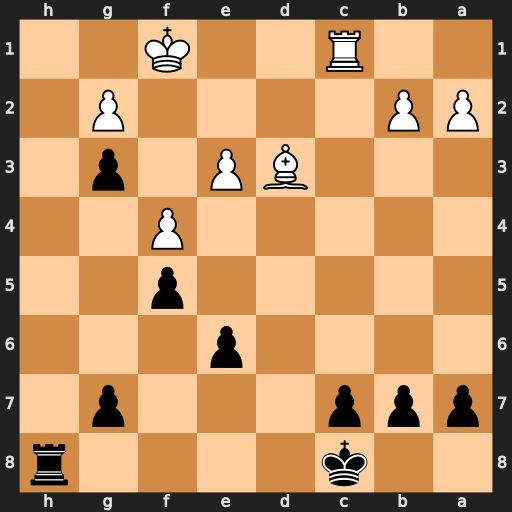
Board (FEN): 2k4r/ppp3p1/4p3/5p2/5P2/3BP1p1/PP4P1/2R2K2
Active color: b
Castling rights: -
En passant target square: -
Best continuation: Rh1+ Ke2 Rxc1